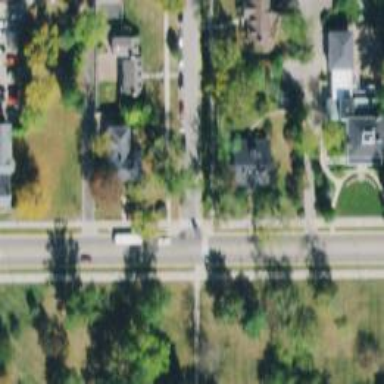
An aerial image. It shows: Primary highway with separate sidewalk.